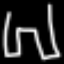
Label: pants